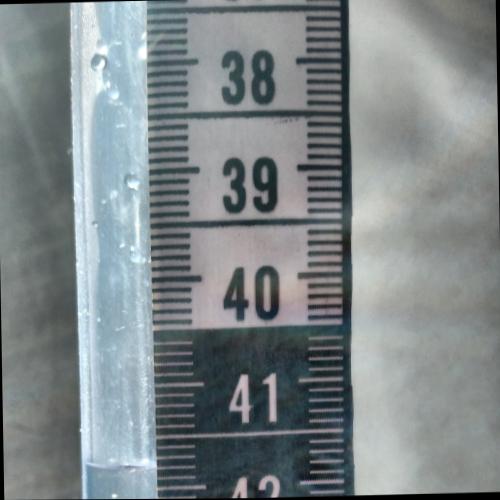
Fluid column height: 41.8 cm